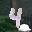
Label: 4